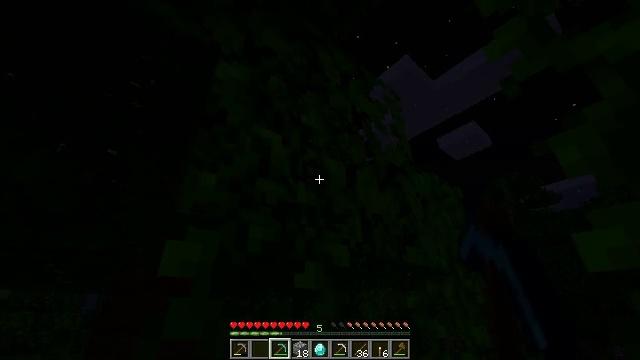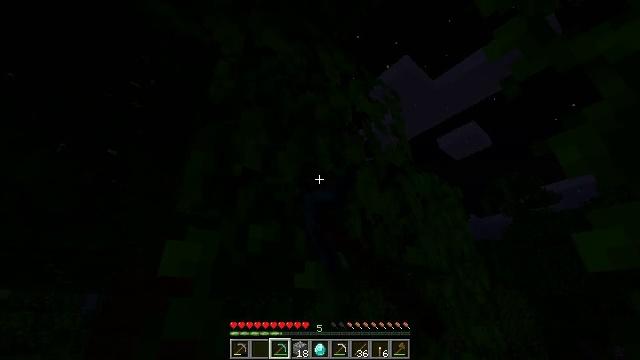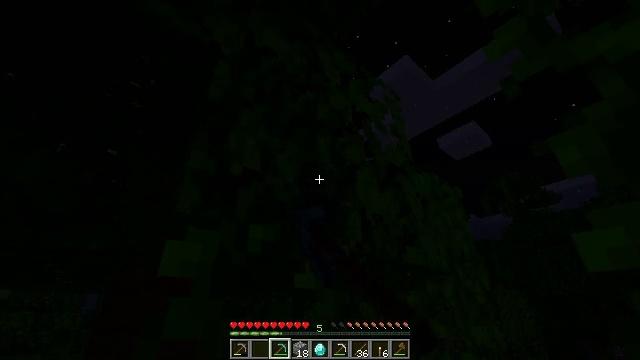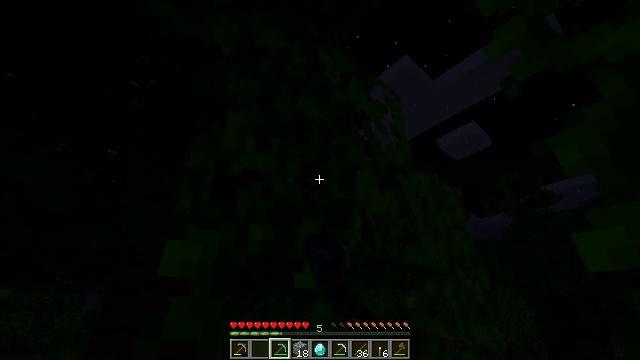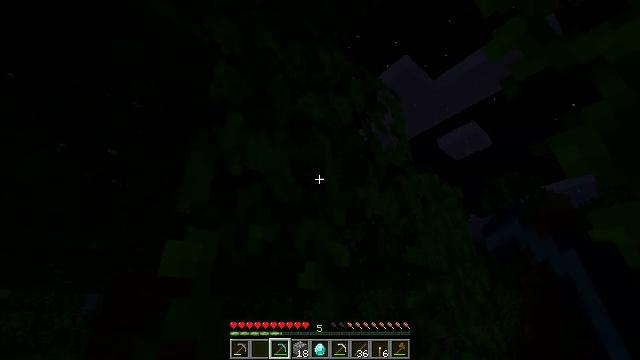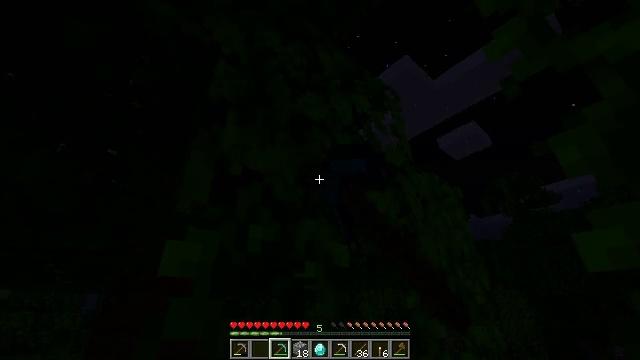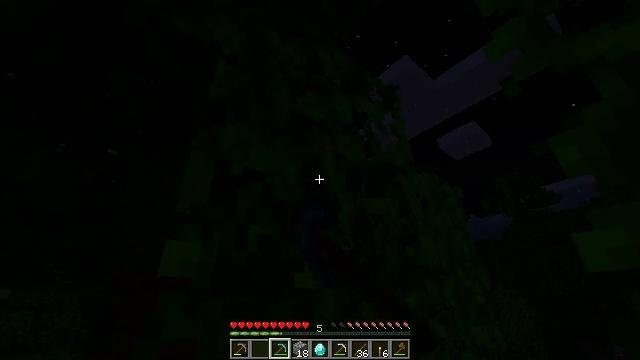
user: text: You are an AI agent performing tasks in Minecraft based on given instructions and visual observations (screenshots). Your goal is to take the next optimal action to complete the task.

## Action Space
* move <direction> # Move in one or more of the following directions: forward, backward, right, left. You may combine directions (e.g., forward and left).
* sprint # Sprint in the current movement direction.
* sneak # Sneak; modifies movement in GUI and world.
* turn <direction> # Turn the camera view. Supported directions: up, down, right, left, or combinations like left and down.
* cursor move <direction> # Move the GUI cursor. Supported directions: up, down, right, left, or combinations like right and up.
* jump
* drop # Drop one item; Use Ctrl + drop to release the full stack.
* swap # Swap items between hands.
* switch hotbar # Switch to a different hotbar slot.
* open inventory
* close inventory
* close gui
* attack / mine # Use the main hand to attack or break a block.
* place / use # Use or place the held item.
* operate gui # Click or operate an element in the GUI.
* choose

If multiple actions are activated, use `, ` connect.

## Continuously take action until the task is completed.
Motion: motion action
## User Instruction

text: Remove and gather vines.
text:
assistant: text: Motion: attack / mine
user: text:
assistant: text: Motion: attack / mine
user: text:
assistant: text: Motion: attack / mine
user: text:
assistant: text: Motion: attack / mine
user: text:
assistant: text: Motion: attack / mine
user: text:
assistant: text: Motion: attack / mine
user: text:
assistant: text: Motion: attack / mine